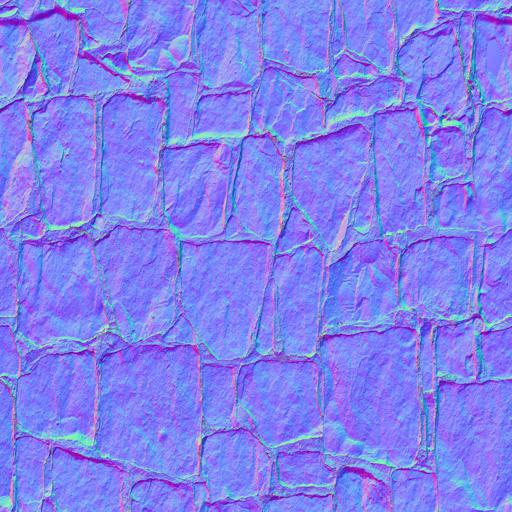
beige brick bricks yellow